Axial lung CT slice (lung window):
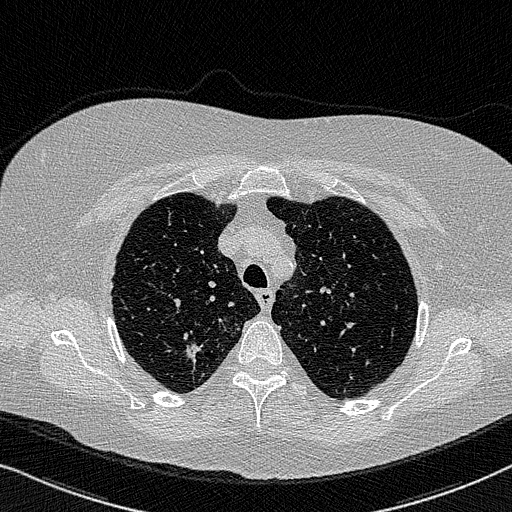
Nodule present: yes
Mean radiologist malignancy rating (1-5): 4.25